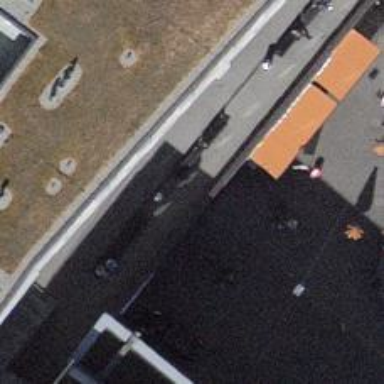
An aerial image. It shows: Public surveillance system is in place.